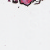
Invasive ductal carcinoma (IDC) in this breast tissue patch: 0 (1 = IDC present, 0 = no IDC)